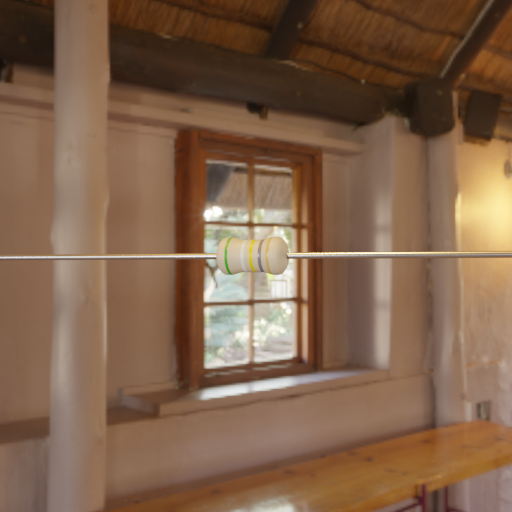
Resistor colour bands (in order): green, white, yellow, gray, gold